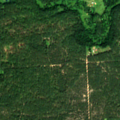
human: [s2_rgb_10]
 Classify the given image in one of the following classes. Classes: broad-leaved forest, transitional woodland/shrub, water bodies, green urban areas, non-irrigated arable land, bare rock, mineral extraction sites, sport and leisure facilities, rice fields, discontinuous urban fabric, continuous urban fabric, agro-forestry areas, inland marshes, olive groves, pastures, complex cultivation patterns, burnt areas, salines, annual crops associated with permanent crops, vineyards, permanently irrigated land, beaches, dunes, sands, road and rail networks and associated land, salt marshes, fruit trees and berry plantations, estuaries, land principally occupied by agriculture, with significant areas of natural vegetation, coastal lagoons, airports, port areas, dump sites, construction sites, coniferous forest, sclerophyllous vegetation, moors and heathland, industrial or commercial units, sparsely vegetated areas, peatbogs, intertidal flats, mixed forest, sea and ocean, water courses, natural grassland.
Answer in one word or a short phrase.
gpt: coniferous forest, mixed forest